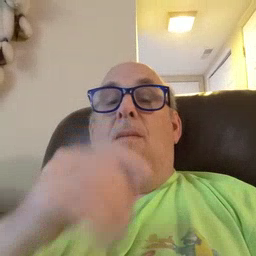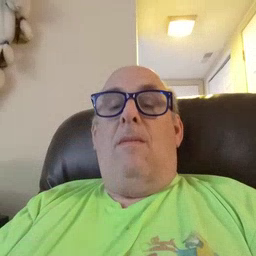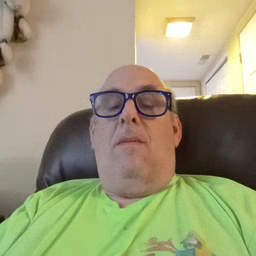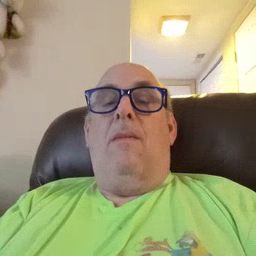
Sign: food